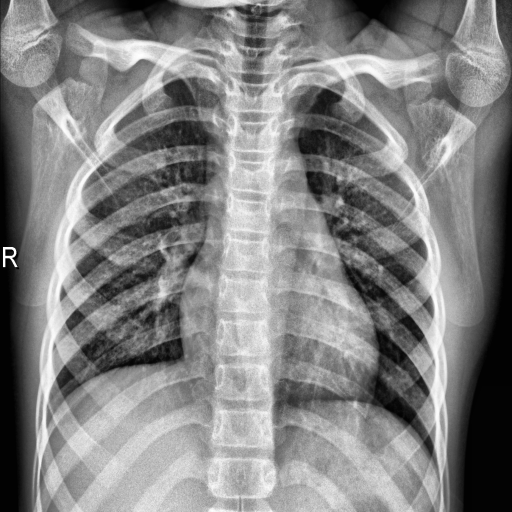
Finding: NORMAL